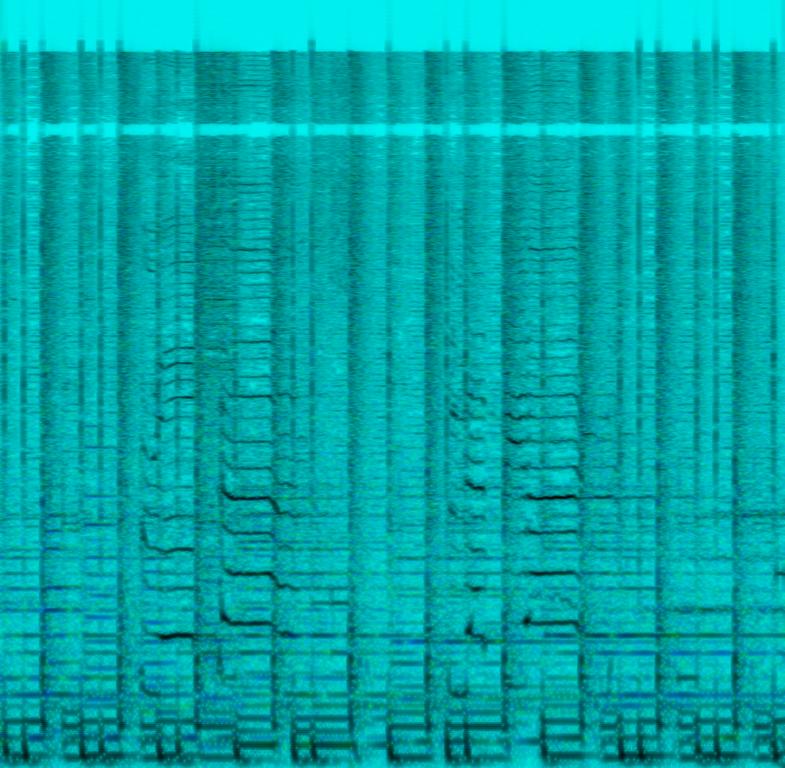
This song contains two different e-pianos playing melodies panned to the left and right side of the speakers. Two synthesizers are playing a tone that sounds like pulsating electricity and the other one a pad sound in a higher key. A e-bassline is playing together with the acoustic drum that is holding a steady groove without many changes. On top of that a male voice is singing in a higher key. This song may be playing while dancing.